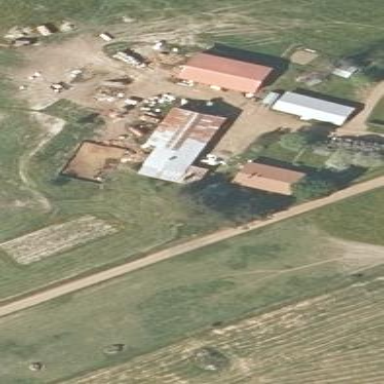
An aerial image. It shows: Farmyard area.